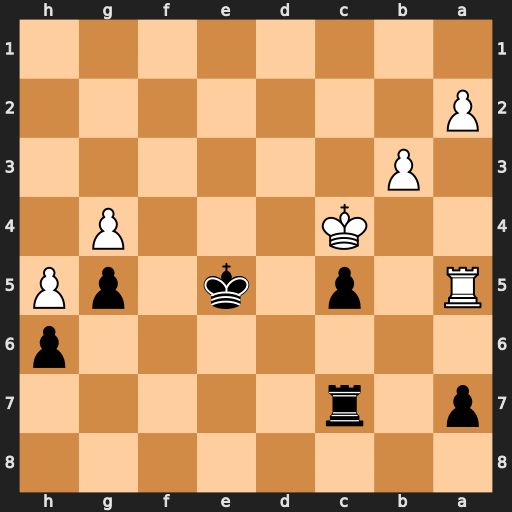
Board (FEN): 8/p1r5/7p/R1p1k1pP/2K3P1/1P6/P7/8
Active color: b
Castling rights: -
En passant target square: -
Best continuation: Kf4 Ra6 Rh7